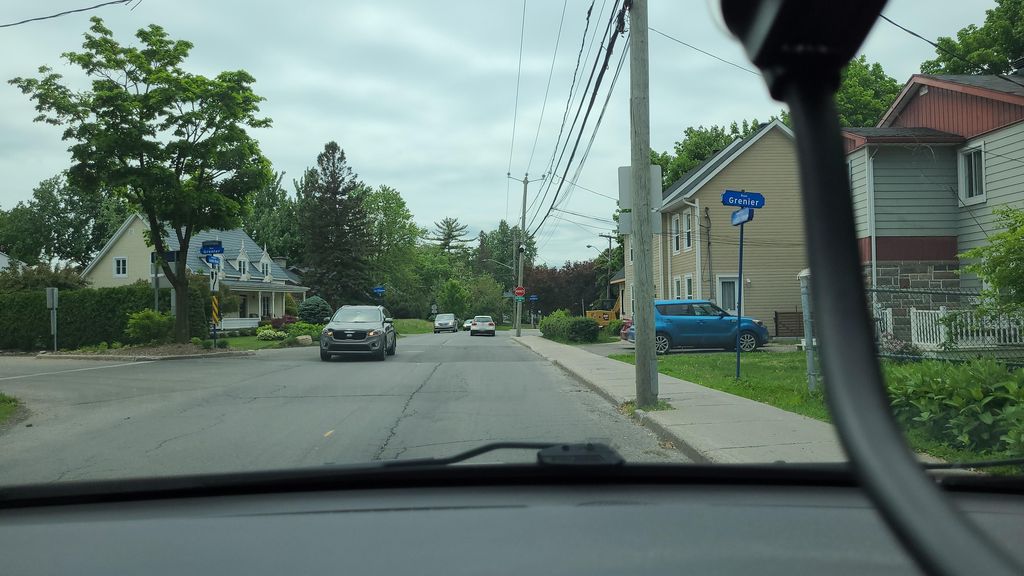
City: montreal